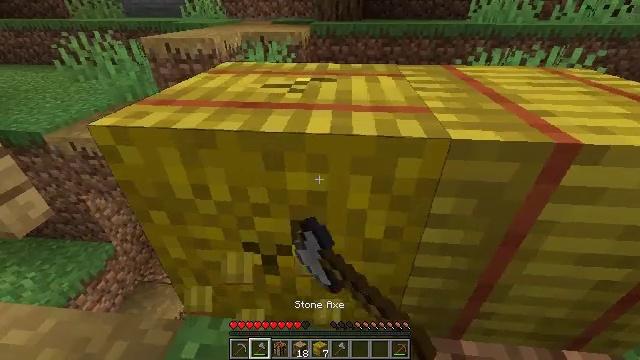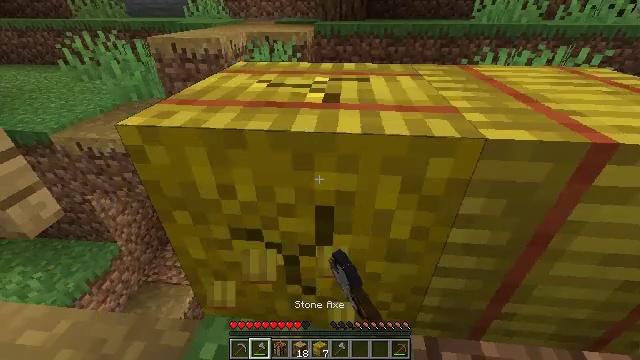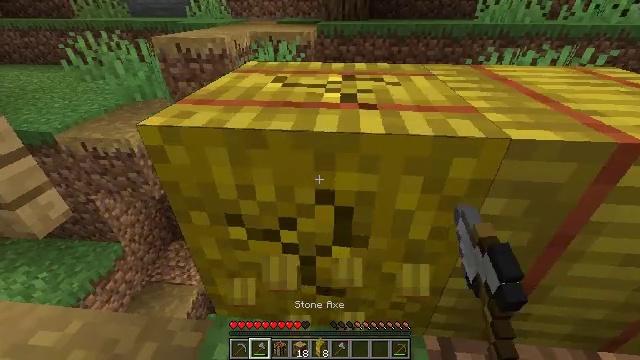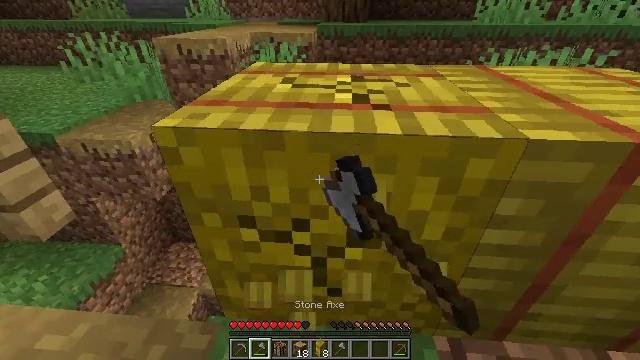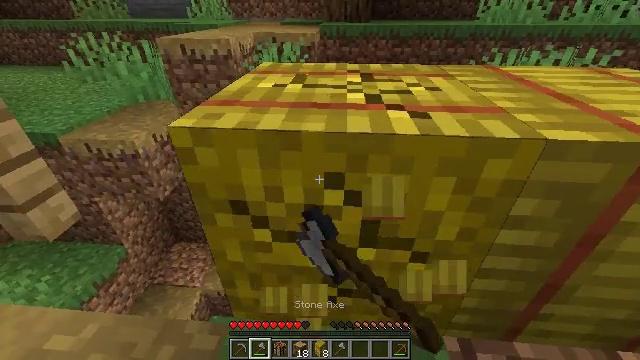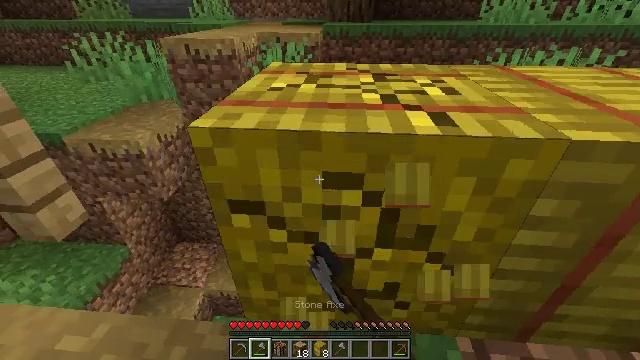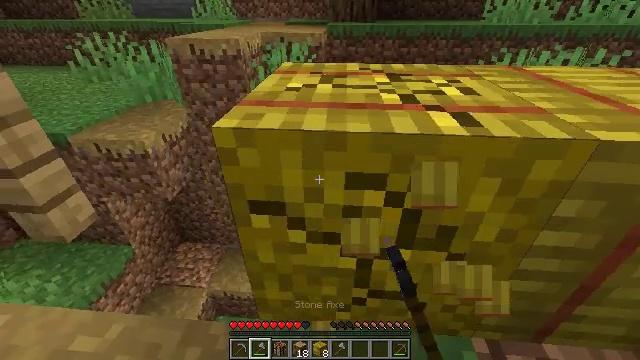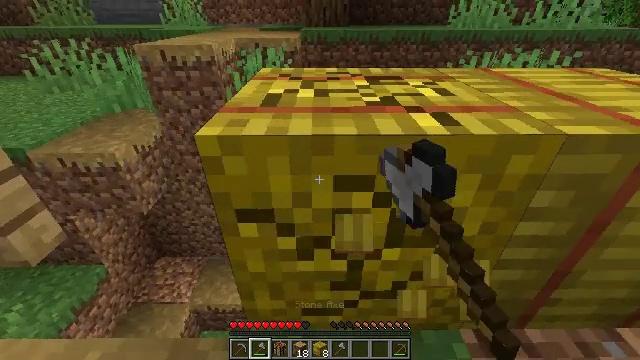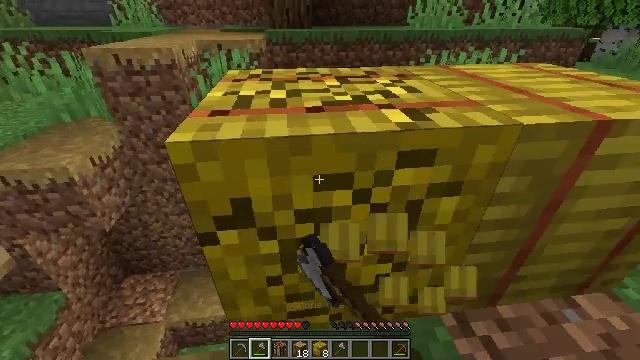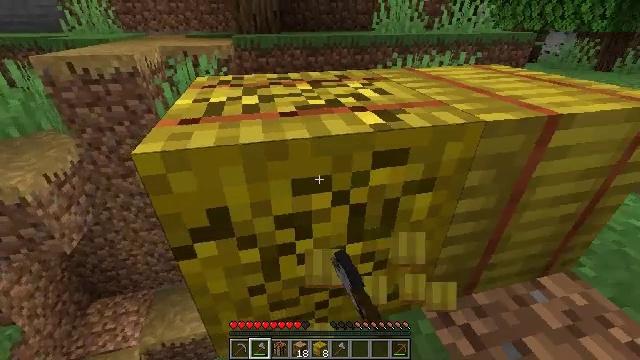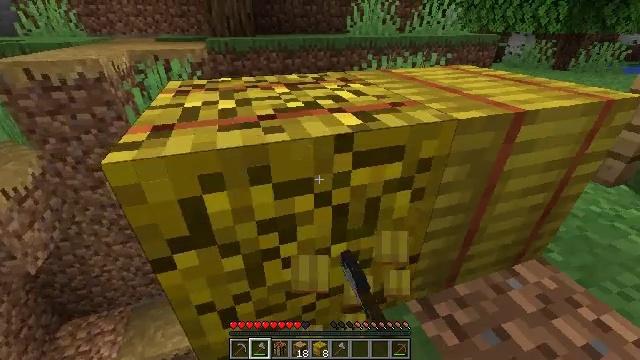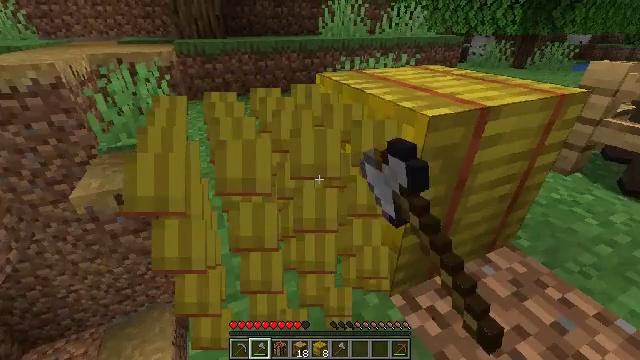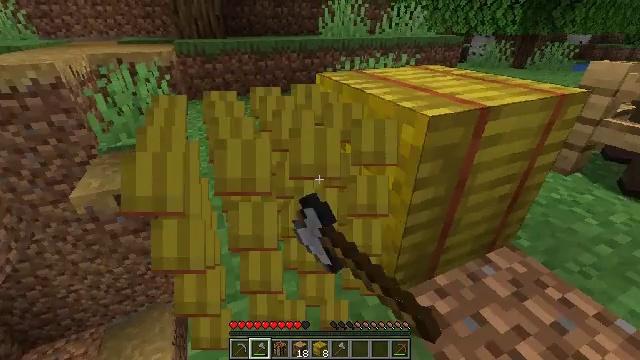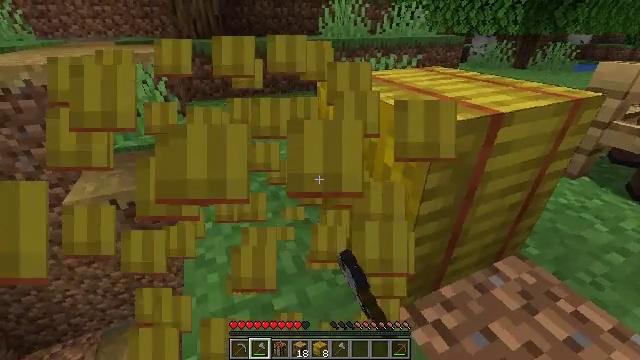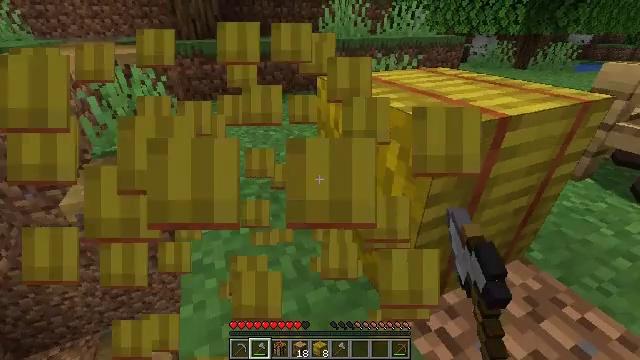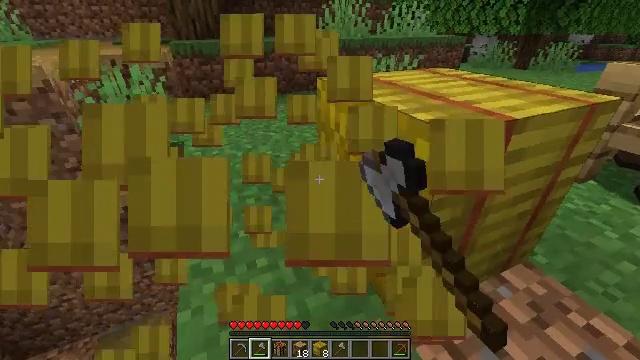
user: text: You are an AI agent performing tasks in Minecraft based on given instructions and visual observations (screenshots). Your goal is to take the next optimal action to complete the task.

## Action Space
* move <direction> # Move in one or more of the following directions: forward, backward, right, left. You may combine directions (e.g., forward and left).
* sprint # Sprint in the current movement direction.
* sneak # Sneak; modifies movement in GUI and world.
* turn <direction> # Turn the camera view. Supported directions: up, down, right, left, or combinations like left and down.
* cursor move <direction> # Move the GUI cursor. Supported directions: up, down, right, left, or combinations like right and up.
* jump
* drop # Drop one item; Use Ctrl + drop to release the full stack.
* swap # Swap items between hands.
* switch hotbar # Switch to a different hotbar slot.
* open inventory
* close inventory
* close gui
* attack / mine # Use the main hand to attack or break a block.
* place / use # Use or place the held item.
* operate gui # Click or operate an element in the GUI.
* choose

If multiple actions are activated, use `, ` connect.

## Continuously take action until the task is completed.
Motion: motion action
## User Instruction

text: Attack the hay block to get hay.
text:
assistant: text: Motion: move left, sneak, attack / mine
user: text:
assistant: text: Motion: move left, sneak, attack / mine
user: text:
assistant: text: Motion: move left, sneak, attack / mine
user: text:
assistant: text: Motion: move left, sneak, attack / mine
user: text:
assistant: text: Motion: move left, sneak, attack / mine
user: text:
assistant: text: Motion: sneak, attack / mine
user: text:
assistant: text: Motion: sneak, turn right, attack / mine
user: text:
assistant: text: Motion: sneak, turn right, attack / mine
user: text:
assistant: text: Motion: sneak, turn right, attack / mine
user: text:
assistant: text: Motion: sneak, turn right, attack / mine
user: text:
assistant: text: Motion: sneak, turn right, attack / mine
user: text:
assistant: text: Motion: move forward, sneak, attack / mine
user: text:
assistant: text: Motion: move forward, sneak, attack / mine
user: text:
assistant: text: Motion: move forward, sneak, attack / mine
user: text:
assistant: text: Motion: move forward, sneak, attack / mine
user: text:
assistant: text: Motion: move forward, sneak, attack / mine
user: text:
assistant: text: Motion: move forward, sneak, turn right, attack / mine
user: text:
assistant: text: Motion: move forward, sneak, turn right, attack / mine
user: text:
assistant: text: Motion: move forward, sneak, attack / mine
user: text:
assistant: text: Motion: move forward and move left, sneak, attack / mine
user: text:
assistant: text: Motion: move forward and move left, sneak, attack / mine
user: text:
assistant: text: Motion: move forward and move left, sneak, attack / mine
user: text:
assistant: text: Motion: move forward and move left, sneak, attack / mine
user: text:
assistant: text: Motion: move forward and move left, sneak, attack / mine
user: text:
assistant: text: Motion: move forward, sneak, attack / mine
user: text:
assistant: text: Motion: sneak, turn right, attack / mine
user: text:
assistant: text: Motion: sneak, turn right and down, attack / mine
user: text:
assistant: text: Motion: sneak, attack / mine
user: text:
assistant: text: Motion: sneak, attack / mine
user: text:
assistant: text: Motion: sneak, attack / mine